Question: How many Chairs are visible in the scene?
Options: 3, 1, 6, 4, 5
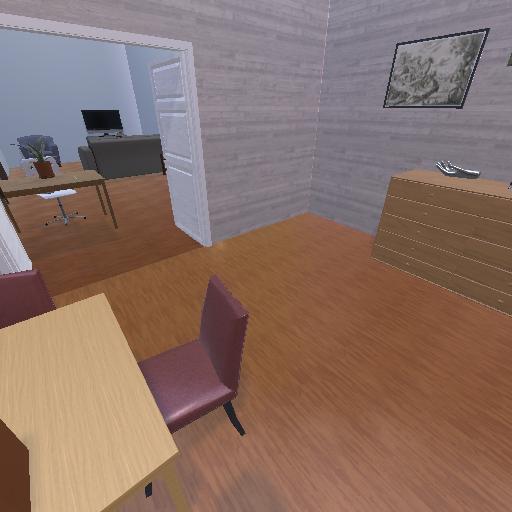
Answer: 3